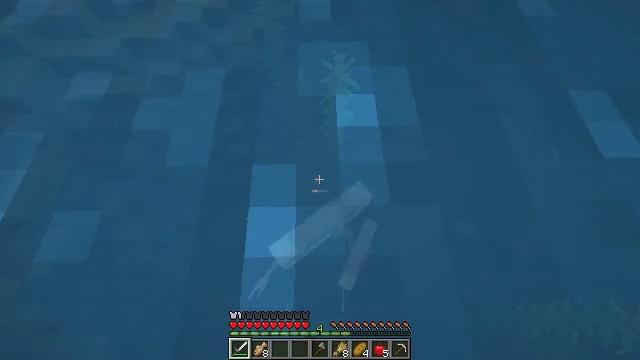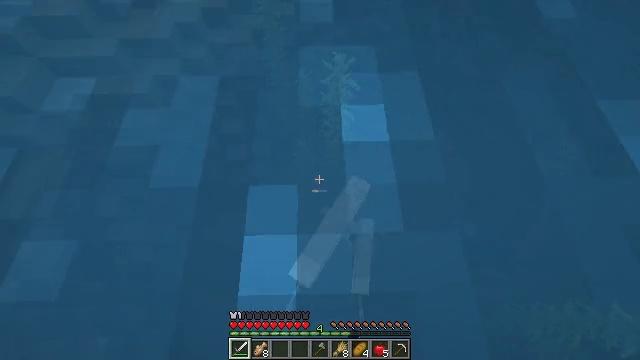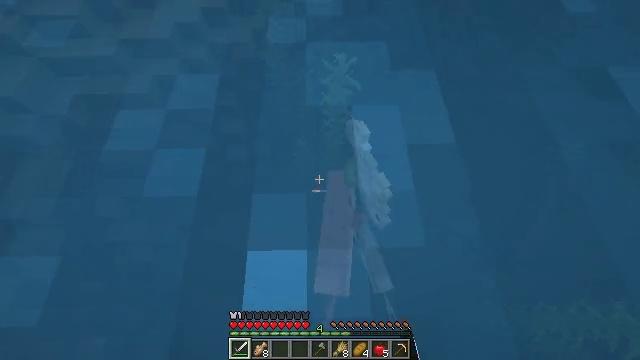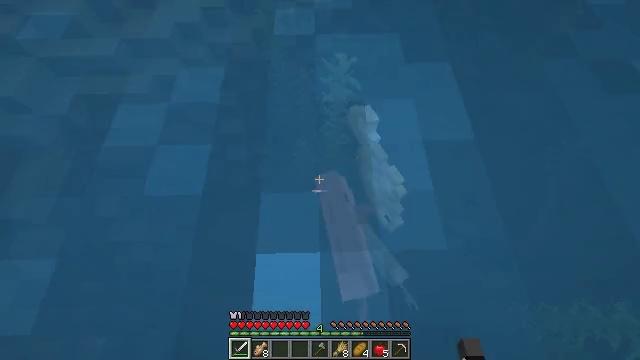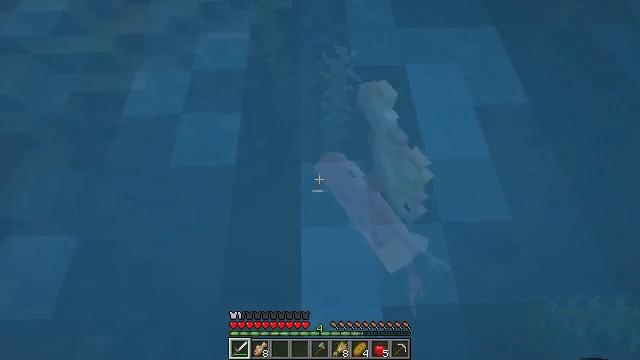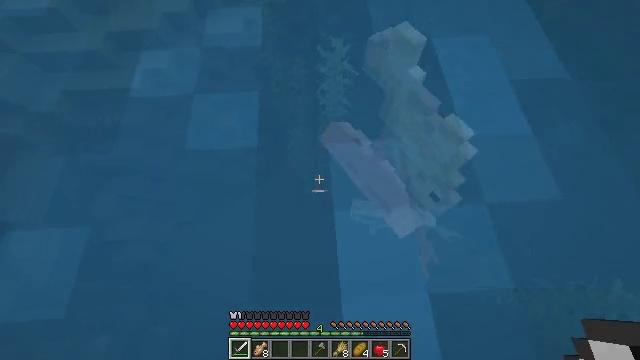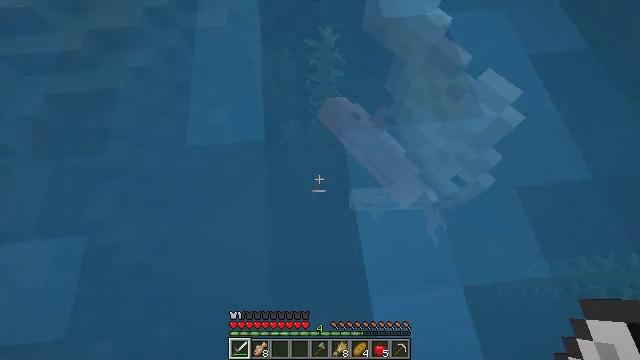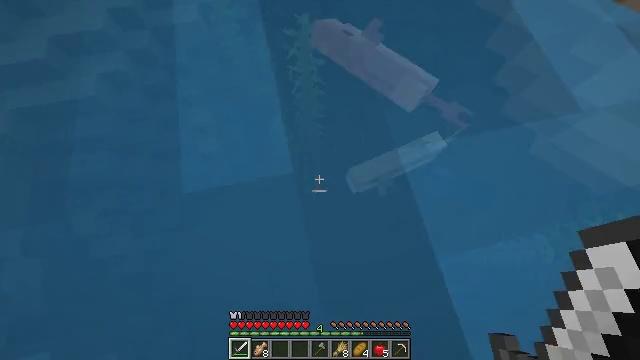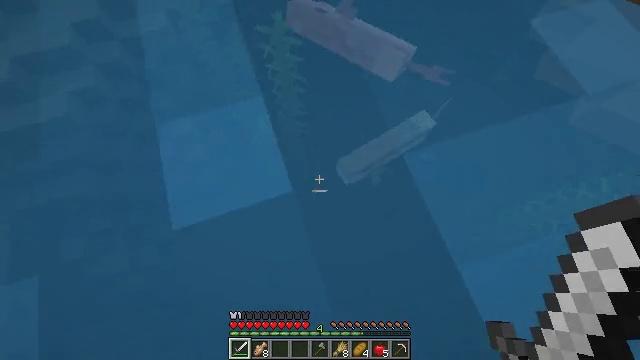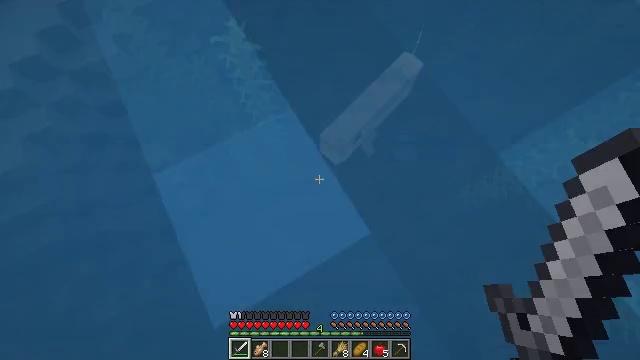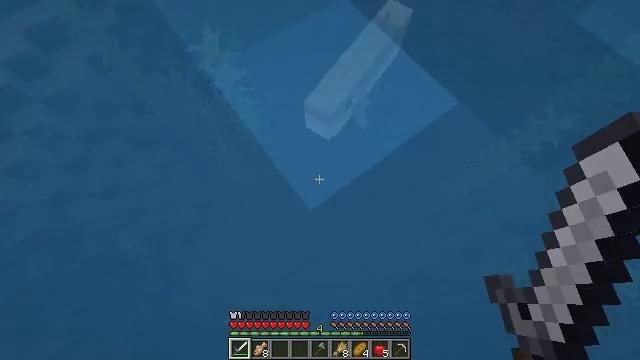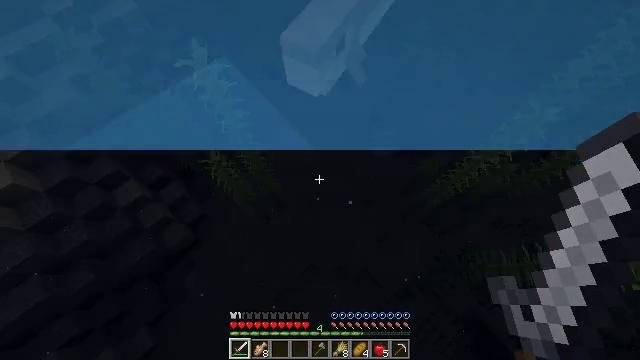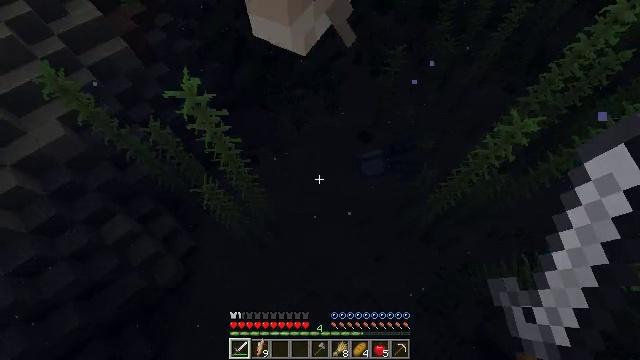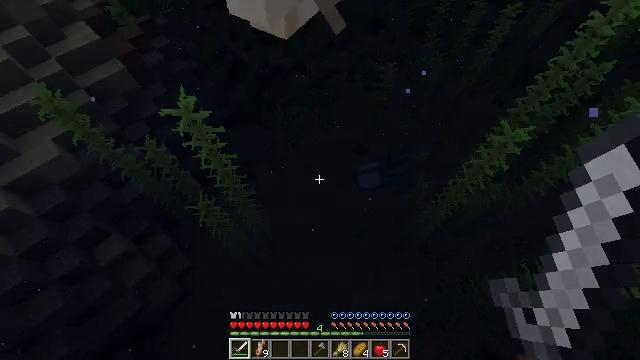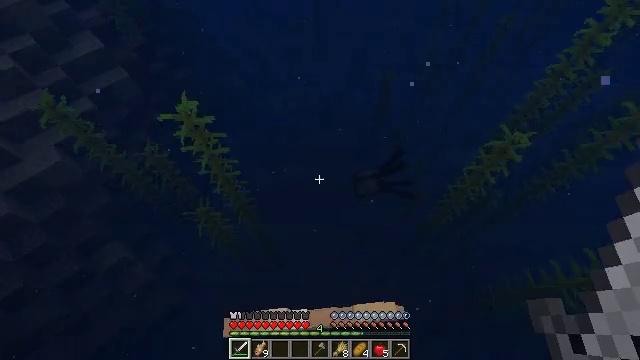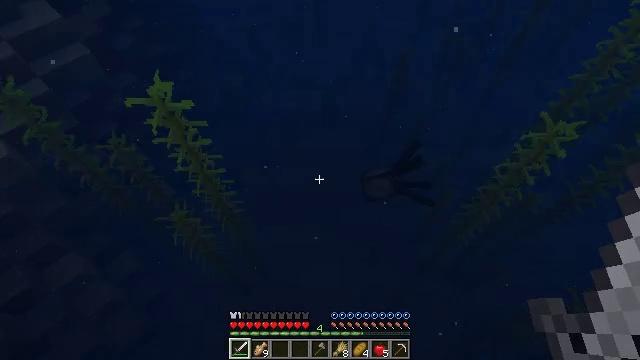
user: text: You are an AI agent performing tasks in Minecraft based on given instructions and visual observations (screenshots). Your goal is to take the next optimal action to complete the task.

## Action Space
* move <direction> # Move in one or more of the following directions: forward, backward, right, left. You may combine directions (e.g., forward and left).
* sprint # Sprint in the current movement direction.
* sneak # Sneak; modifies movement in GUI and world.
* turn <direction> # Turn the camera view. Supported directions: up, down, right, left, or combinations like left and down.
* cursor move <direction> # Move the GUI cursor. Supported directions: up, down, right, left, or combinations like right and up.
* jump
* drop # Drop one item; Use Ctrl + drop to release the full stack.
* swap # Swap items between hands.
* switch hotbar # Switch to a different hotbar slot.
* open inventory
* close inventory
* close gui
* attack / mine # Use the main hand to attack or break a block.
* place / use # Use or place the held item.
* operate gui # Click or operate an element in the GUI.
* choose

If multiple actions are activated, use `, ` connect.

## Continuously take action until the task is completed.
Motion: motion action
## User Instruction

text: Catch and defeat a cod.
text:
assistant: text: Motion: move forward
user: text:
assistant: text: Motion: move forward
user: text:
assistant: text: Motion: move forward
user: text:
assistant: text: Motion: move forward
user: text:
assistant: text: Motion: move forward, turn right and down
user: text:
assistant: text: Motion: move forward, turn right and down
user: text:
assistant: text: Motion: move forward, turn right and down
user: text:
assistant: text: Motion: move forward, turn right
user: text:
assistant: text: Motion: turn right
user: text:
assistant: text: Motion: turn right
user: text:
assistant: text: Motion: turn right and up
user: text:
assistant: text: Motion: turn right and up
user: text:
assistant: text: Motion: turn right and up
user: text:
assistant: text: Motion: turn up
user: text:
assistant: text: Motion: no_op
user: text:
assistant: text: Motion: no_op
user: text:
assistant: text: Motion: turn left and up
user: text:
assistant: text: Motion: turn left and up
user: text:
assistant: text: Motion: move forward, turn left and up
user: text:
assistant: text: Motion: move forward, turn left and up
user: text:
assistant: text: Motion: move forward, turn left and up
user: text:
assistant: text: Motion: move forward, turn up
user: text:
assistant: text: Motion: move forward
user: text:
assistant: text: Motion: move forward
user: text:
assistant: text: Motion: no_op
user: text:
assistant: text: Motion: no_op
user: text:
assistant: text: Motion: no_op
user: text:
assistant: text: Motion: turn left
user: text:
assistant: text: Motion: turn left
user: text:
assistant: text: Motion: turn left and down